Field crop: maize
Growth stage: 1
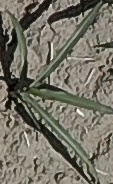
Species: sorghum